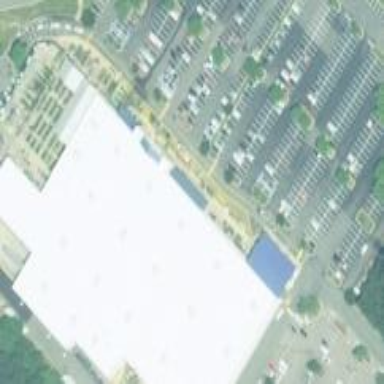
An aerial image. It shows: Commercial building.